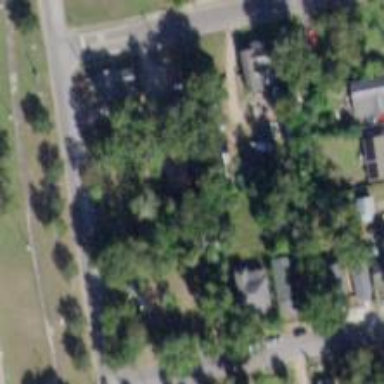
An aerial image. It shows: Residential area composed of single-family homes.